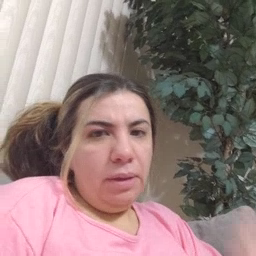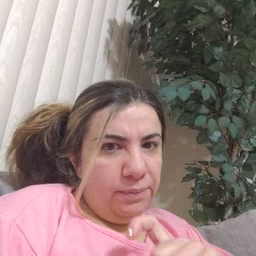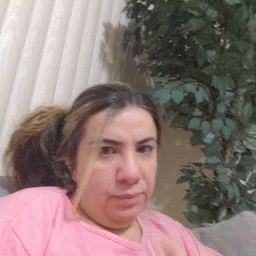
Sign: doll